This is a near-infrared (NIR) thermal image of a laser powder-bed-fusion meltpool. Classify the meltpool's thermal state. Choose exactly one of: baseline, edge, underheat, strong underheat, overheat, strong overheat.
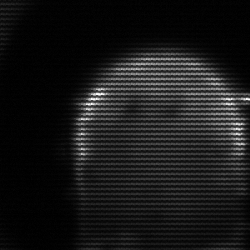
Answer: edge